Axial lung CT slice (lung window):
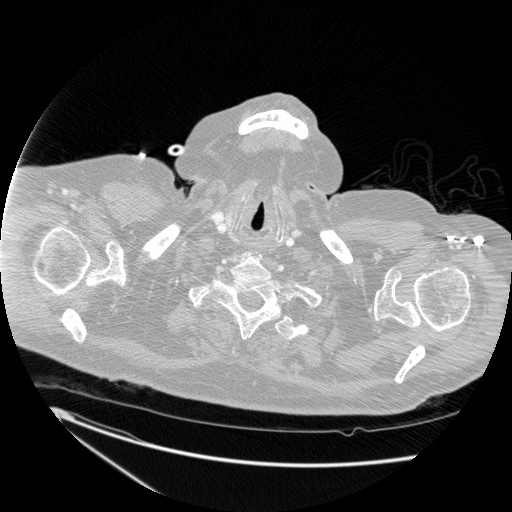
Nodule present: no